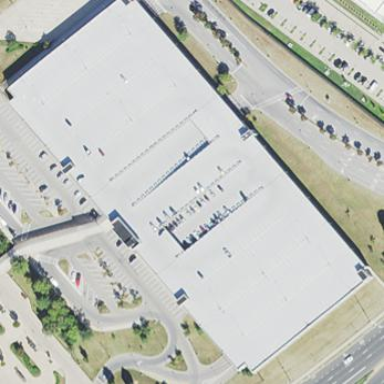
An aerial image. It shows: Multi-storey parking building with park and ride facility.